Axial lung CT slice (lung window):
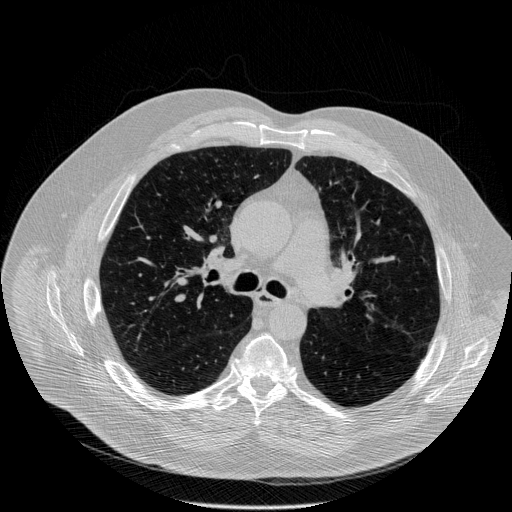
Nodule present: no